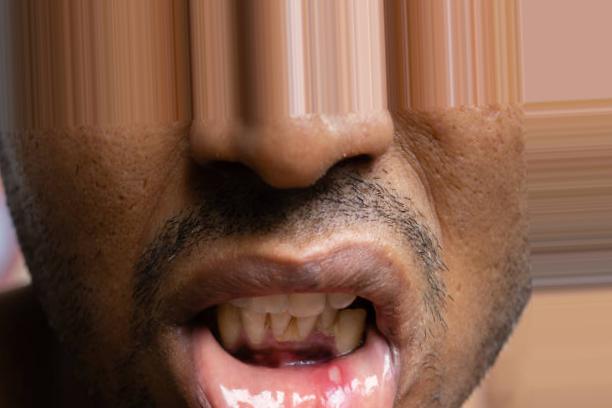
Condition: Mouth Ulcer